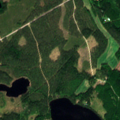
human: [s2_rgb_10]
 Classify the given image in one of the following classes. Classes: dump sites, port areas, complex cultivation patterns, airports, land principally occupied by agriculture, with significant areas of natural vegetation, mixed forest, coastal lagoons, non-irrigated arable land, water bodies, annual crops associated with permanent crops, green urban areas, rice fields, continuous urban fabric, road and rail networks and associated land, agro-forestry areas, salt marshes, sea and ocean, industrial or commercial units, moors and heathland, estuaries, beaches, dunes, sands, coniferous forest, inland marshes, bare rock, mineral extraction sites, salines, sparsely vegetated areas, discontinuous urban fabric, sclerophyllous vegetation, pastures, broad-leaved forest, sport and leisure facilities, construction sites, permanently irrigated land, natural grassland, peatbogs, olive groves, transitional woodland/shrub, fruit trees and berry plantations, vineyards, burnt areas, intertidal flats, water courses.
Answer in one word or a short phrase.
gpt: coniferous forest, mixed forest, water bodies